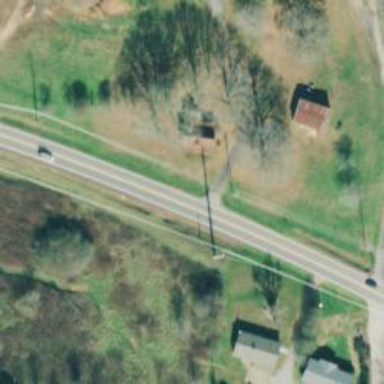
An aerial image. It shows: Driveway leading to service road.